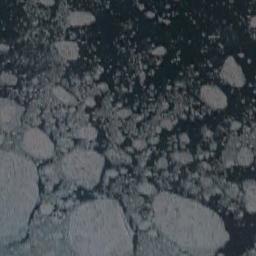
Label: sea_ice